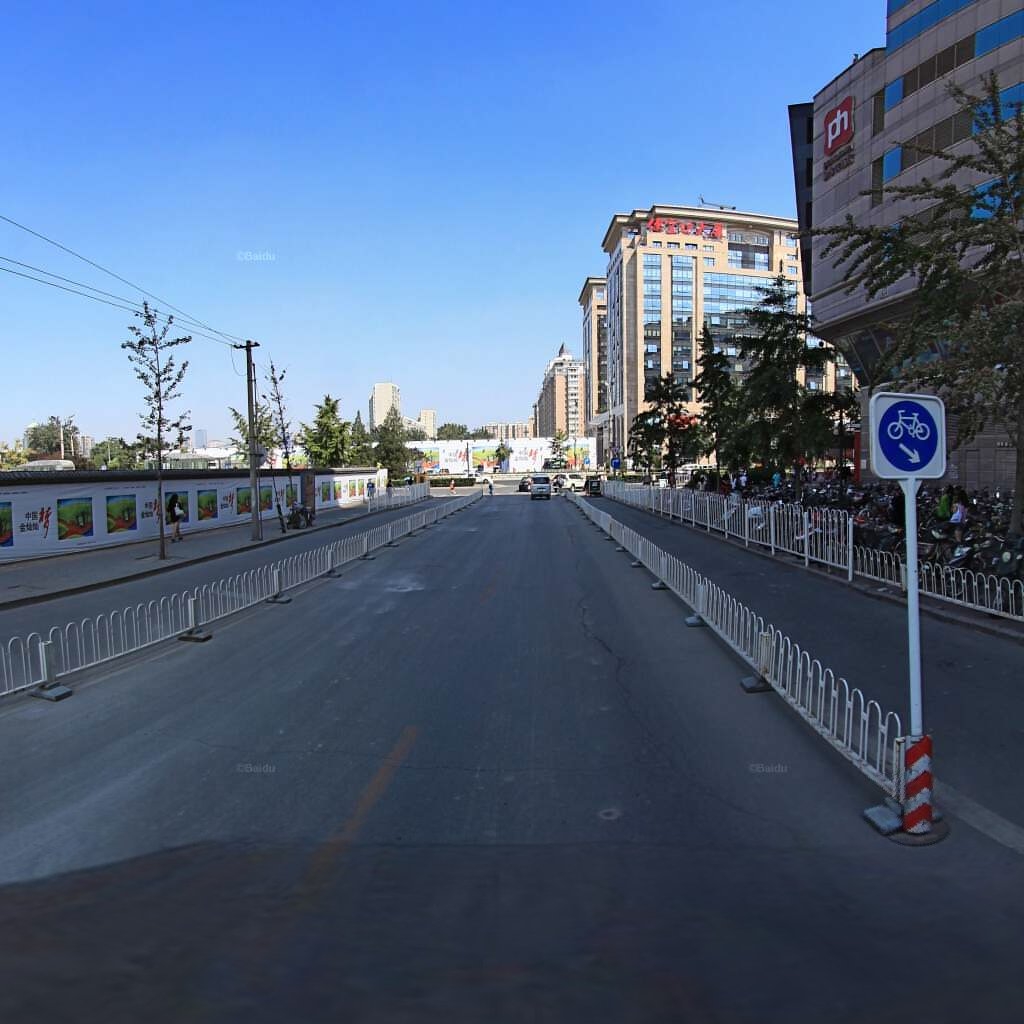
Region: Dongcheng
Road damage annotations: longitudinal crack, transverse crack